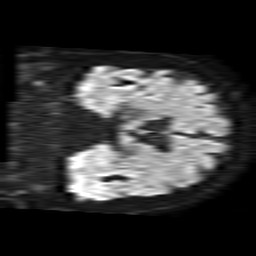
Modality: TRACE
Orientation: coronal
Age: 62
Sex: male
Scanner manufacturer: philips
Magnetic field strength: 1.5 T
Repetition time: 4.6 s
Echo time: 0.08631 s